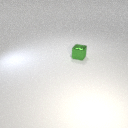
small green metal cube